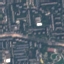
Land use / land cover: Residential